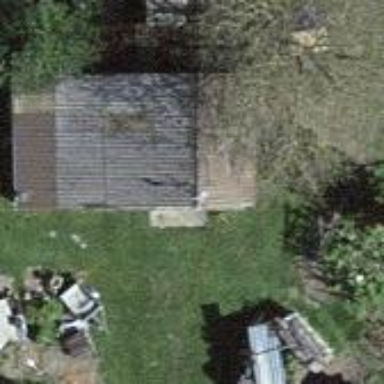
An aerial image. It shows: Garage.